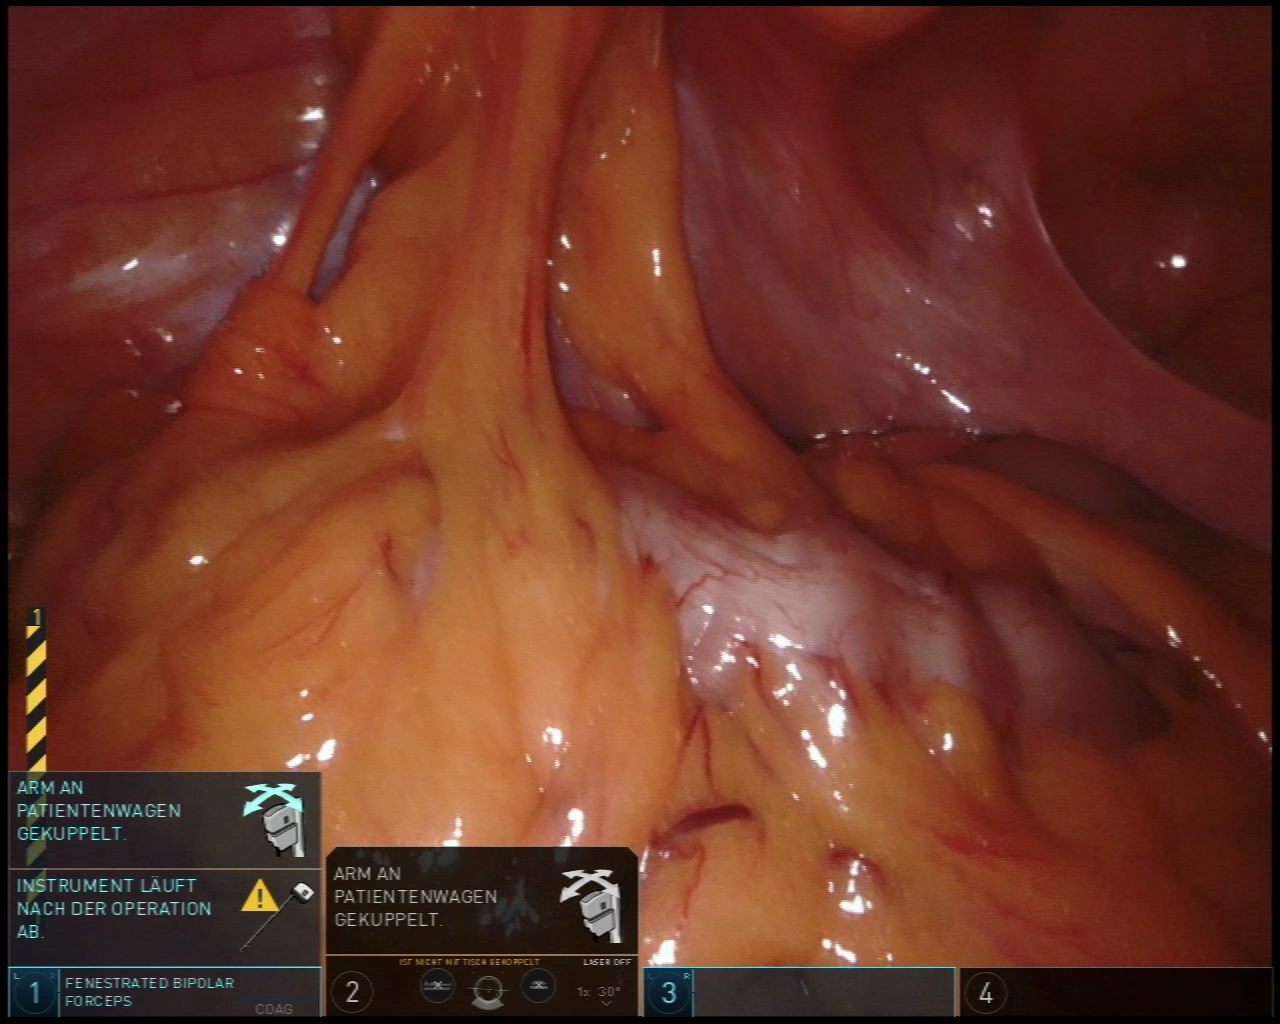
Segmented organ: colon
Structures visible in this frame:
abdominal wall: yes
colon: yes
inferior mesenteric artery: no
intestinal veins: no
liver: no
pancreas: no
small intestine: no
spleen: no
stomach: no
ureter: no
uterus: no
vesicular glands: no